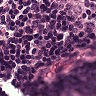
Metastatic tissue present: no